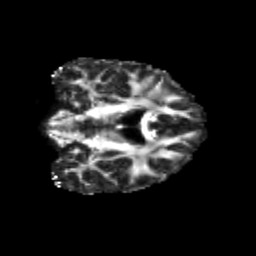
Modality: FA
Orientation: coronal
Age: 36
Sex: male
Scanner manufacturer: siemens
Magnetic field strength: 3 T
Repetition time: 3.5 s
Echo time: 0.113 s